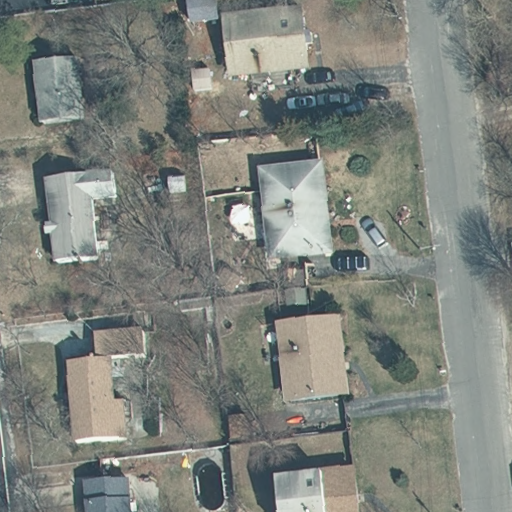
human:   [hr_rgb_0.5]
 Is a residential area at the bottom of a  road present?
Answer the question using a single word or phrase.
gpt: no

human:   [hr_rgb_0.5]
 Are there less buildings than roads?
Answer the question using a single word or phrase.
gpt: no

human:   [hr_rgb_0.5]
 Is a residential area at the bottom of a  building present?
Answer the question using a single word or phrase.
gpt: no

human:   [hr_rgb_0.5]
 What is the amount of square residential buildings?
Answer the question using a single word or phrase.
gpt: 0

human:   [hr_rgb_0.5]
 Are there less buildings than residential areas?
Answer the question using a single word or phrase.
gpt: no

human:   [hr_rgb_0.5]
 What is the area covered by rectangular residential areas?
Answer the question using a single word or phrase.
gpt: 10656m2

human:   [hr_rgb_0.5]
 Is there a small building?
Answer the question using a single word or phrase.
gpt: yes

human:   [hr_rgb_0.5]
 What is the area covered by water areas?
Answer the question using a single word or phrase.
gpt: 0m2

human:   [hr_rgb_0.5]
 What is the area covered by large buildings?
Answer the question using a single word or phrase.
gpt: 0m2

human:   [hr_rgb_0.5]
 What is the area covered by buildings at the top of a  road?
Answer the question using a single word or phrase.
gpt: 1196m2

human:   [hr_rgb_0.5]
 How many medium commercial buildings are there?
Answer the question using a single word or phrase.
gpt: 0

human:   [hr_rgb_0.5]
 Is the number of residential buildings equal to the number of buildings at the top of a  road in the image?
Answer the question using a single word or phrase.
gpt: no

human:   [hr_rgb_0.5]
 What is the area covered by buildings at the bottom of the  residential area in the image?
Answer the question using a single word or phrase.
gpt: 1387m2

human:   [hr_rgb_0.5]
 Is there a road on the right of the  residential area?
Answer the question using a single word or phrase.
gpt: no

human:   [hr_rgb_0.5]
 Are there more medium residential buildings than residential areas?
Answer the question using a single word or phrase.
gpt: yes

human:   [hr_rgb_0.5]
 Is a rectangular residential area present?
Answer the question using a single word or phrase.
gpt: yes

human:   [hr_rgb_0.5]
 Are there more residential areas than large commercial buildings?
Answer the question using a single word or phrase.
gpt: yes

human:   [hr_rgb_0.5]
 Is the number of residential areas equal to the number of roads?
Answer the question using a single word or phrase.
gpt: no

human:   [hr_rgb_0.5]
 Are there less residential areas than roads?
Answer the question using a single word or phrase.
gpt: yes

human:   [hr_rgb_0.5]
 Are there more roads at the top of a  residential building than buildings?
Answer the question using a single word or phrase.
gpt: no

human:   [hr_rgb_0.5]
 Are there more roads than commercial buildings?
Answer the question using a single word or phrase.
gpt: yes

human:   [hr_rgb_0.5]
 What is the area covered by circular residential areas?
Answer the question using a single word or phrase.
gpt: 0m2

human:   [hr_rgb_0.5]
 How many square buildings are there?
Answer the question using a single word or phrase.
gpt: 0

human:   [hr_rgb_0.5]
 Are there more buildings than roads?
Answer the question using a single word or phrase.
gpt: yes

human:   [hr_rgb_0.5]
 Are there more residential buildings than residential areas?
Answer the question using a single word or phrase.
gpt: yes

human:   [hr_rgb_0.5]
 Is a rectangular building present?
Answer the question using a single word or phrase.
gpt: yes

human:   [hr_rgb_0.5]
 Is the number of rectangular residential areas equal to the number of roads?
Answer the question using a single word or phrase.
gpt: no

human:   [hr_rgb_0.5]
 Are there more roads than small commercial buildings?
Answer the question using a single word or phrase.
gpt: yes

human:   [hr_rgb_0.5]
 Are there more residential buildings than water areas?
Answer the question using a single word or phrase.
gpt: yes

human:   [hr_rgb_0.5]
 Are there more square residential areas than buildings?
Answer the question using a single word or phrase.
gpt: no

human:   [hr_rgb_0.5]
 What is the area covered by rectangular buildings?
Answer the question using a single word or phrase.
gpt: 924m2

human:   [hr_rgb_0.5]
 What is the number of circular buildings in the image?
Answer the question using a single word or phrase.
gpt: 0

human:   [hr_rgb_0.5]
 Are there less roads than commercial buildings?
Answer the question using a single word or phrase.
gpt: no

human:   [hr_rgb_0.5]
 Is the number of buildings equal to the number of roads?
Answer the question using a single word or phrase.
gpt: no

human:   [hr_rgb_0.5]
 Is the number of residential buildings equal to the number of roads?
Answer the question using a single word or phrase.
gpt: no

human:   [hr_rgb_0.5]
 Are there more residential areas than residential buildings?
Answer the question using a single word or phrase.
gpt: no